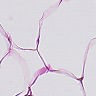
Metastatic tissue present: no